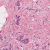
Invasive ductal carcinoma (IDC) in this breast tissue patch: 1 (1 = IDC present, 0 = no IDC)